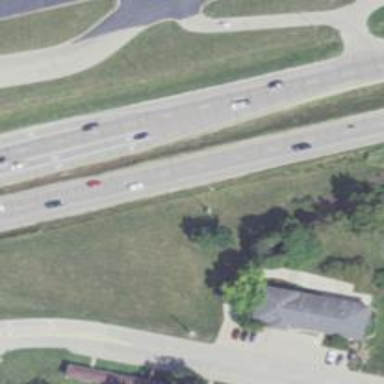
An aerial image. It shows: This image shows trunk highway that functions as expressway.